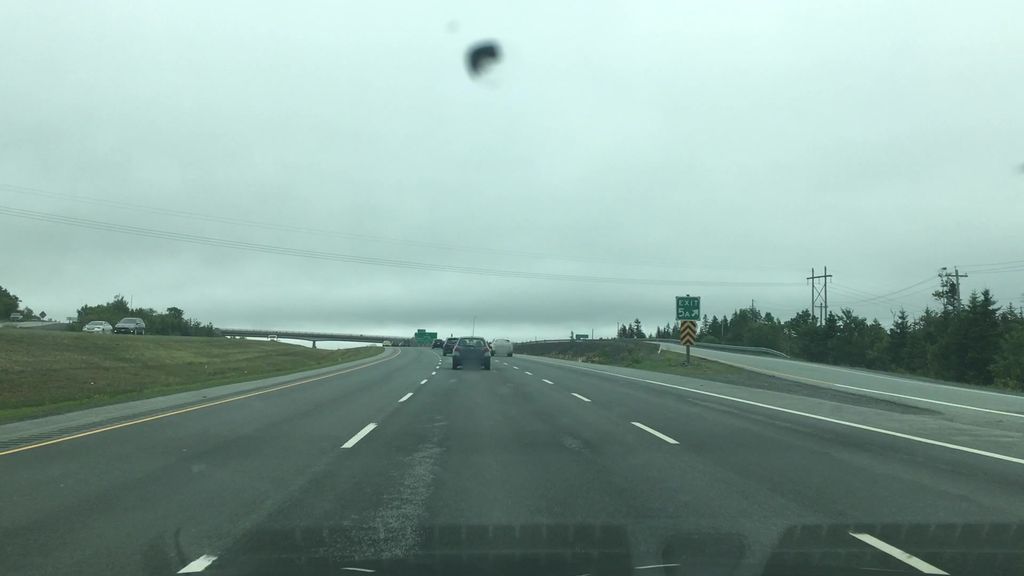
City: halifax